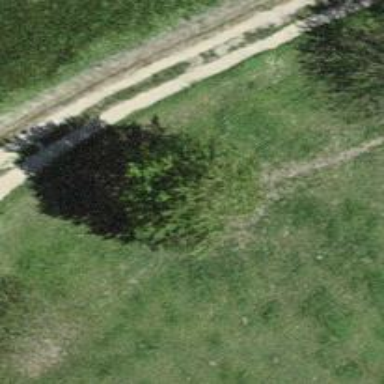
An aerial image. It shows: Single tag "natural: tree."